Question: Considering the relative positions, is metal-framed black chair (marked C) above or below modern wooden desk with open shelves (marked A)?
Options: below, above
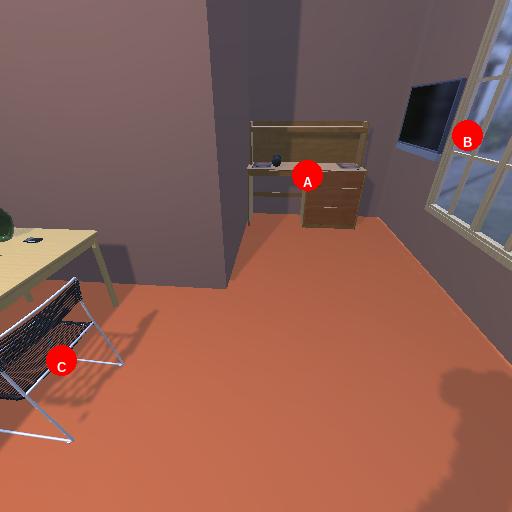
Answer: below